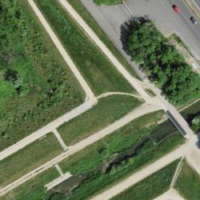
EUNIS habitat code: 57
Species observed at this site:
Silene latifolia
Silene nutans
Potentilla recta
Anthyllis vulneraria